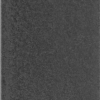
Label: dusty